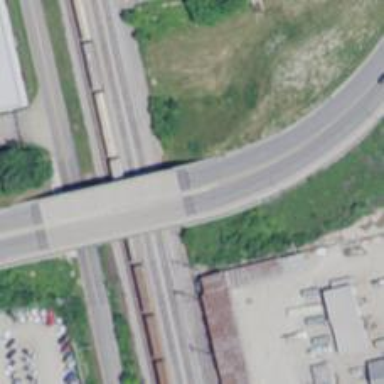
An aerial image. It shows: Asphalt road on secondary bridge.